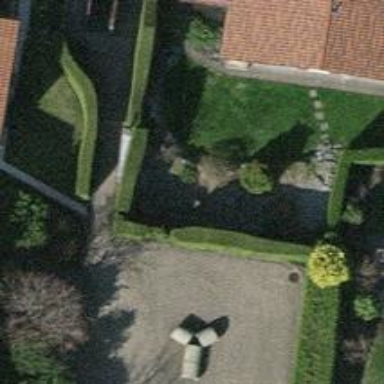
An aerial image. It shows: Hedge acting as barrier.